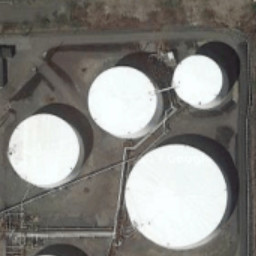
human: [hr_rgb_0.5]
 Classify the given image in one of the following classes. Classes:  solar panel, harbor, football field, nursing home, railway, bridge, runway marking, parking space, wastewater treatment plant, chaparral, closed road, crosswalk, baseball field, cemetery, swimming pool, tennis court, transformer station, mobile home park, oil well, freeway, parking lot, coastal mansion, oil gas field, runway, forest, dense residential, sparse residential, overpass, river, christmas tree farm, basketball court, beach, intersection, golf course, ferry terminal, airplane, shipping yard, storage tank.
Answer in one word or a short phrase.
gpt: storage tank